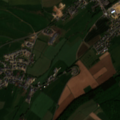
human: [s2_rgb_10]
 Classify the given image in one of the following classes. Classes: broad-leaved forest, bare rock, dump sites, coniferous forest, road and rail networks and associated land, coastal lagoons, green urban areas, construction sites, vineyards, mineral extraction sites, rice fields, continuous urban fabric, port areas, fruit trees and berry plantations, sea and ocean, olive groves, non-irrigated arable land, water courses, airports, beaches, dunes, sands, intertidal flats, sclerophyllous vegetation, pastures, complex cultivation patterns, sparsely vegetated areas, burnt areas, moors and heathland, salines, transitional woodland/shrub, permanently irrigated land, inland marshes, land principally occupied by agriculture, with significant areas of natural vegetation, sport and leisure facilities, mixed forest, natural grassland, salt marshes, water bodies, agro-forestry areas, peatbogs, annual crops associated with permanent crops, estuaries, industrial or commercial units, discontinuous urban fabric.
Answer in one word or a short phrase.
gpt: discontinuous urban fabric, non-irrigated arable land, pastures, complex cultivation patterns, broad-leaved forest